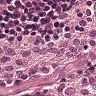
Metastatic tissue present: no